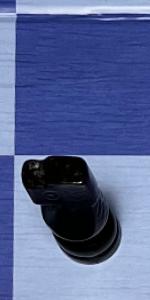
Label: Knight_Black